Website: crate-barrel
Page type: cart
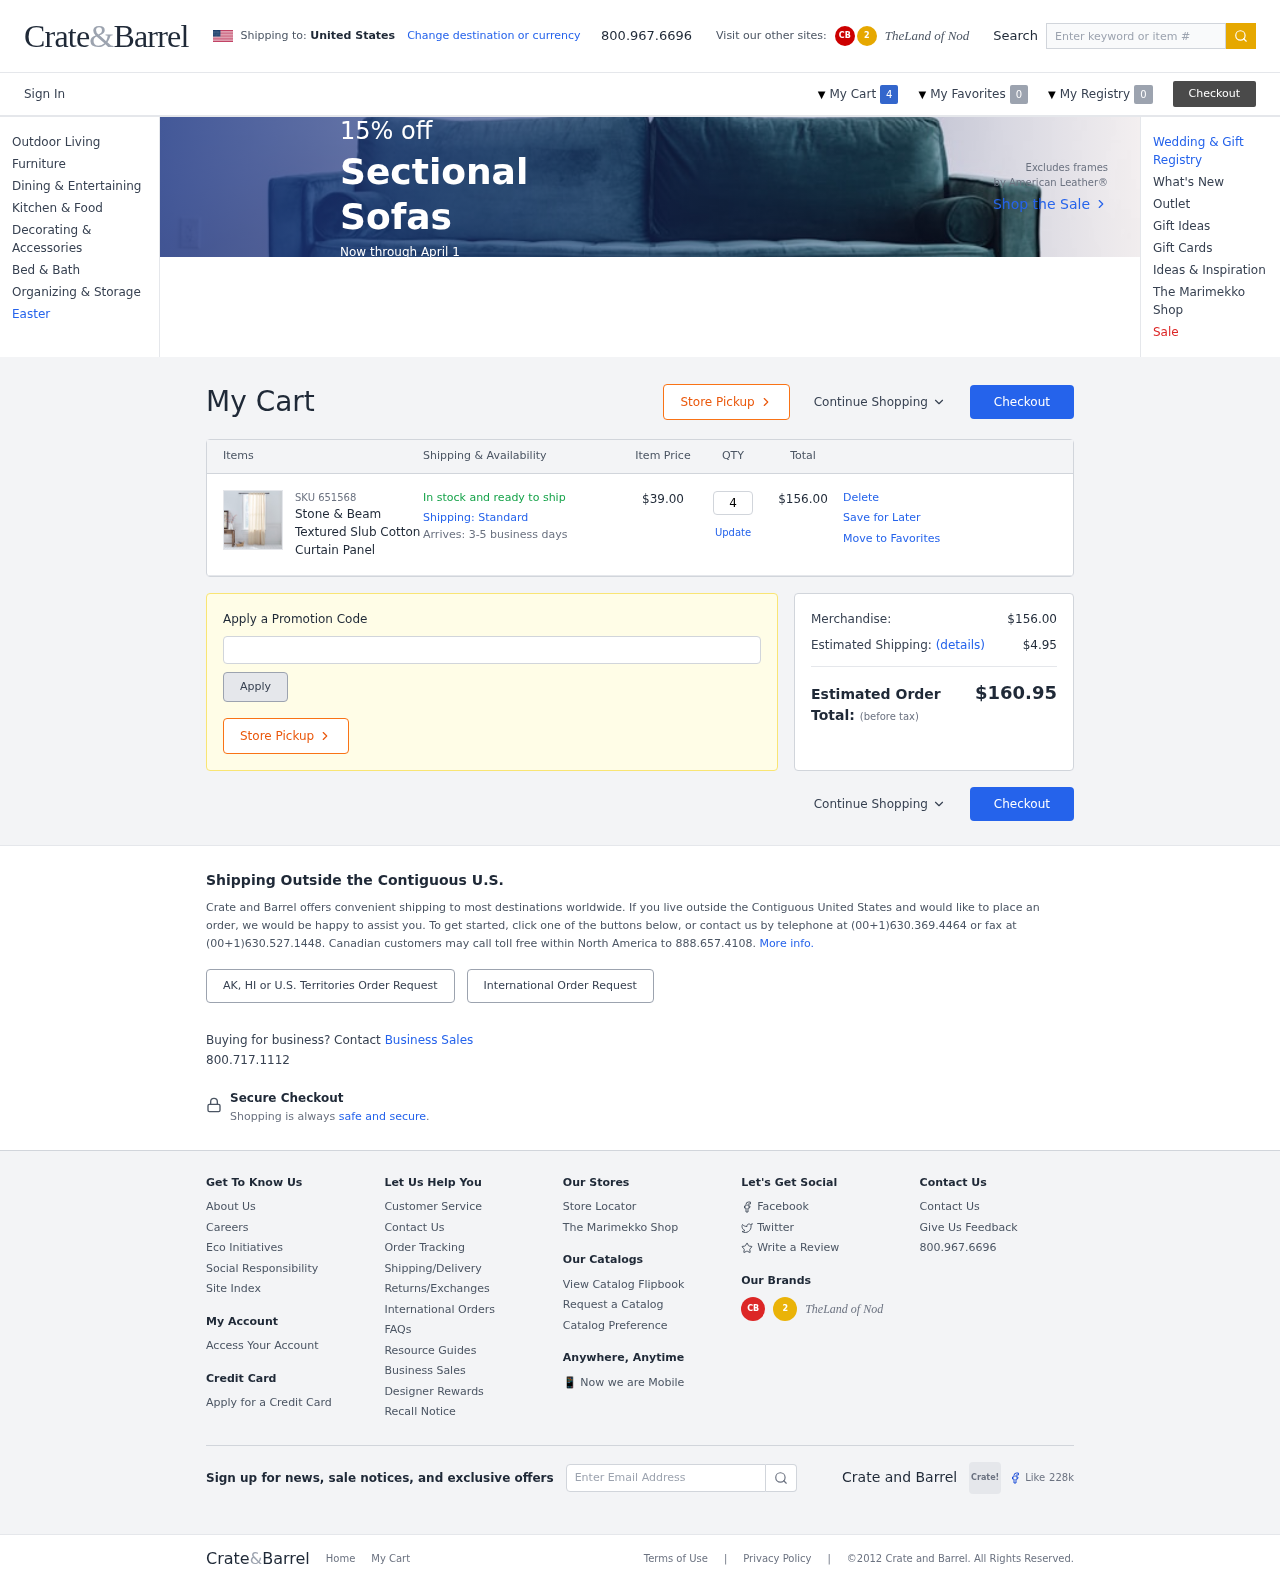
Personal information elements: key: PII_PROMO_CODE
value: WELCOME81
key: PII_COUNTRY
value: United States
Product elements: key: PRODUCT1_NAME
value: Stone & Beam Textured Slub Cotton Curtain Panel
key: PRODUCT1_PRICE
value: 39
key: PRODUCT1_QUANTITY
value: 4
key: PRODUCT1_SKU
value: SKU 651568
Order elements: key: ORDER_NUM_ITEMS
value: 4
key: ORDER_ITEM_TOTAL
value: $156.00
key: ORDER_SUBTOTAL
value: $156.00
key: ORDER_SHIPPING_COST
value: $4.95
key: ORDER_TOTAL
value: $160.95
Search elements: key: HEADER_SEARCH
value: Enter keyword or item #